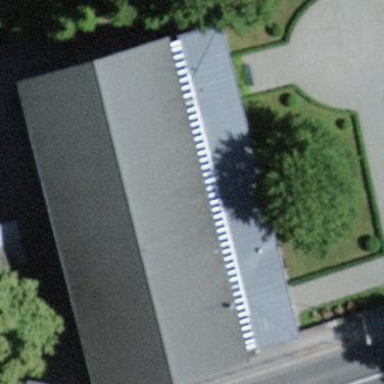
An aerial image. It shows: Sports center building.